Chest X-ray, AP view. Patient: 35 years old, sex F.
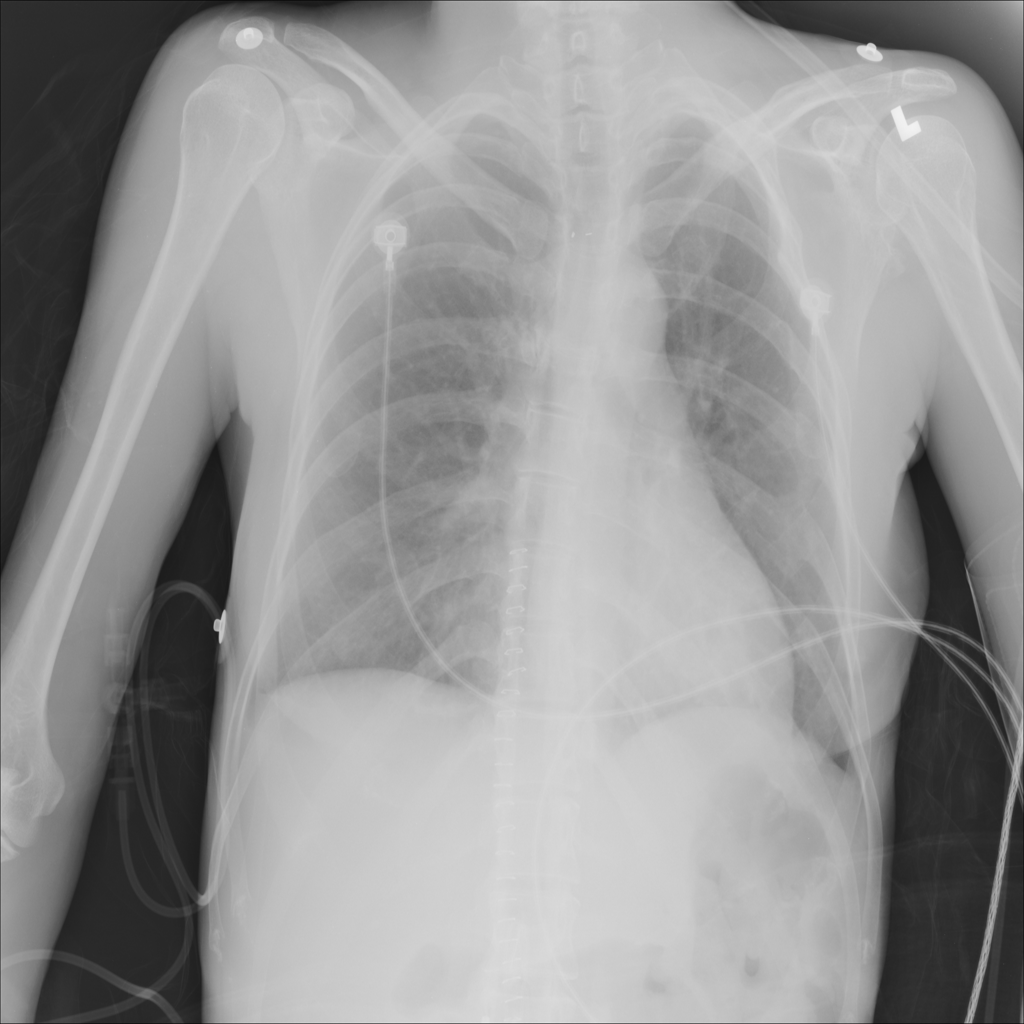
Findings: No Finding